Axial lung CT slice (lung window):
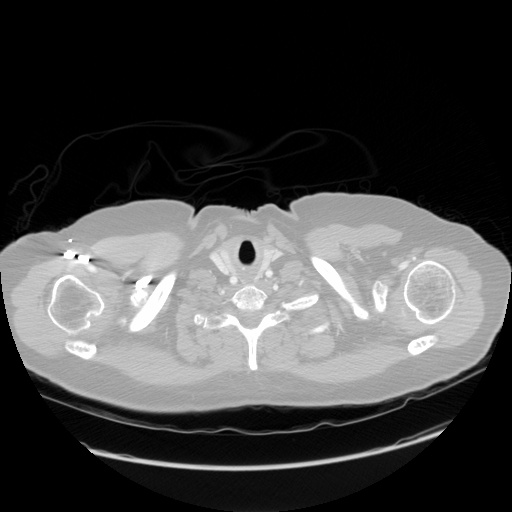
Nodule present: no